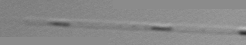
Label: Leptocylindrus